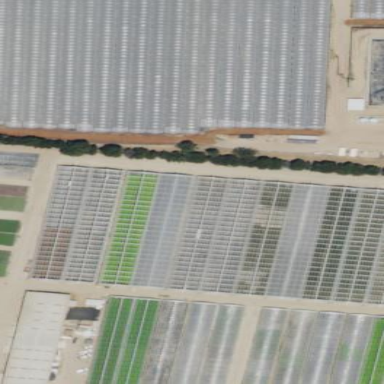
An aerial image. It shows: Greenhouse.